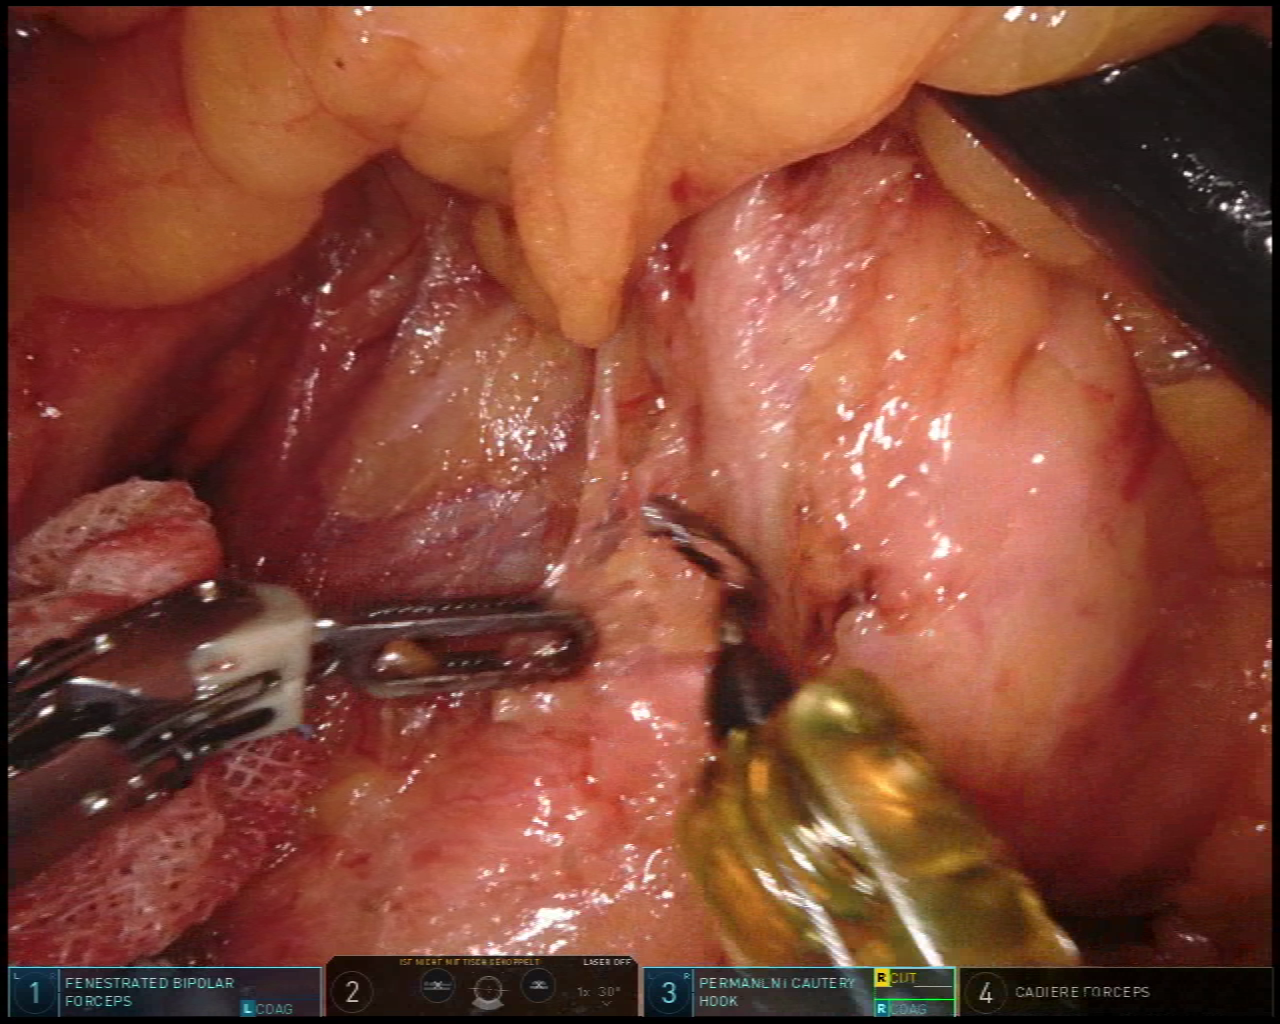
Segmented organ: ureter
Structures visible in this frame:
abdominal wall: no
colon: no
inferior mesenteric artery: no
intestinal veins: no
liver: no
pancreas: no
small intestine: no
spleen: no
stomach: no
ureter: yes
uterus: no
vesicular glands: no